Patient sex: M
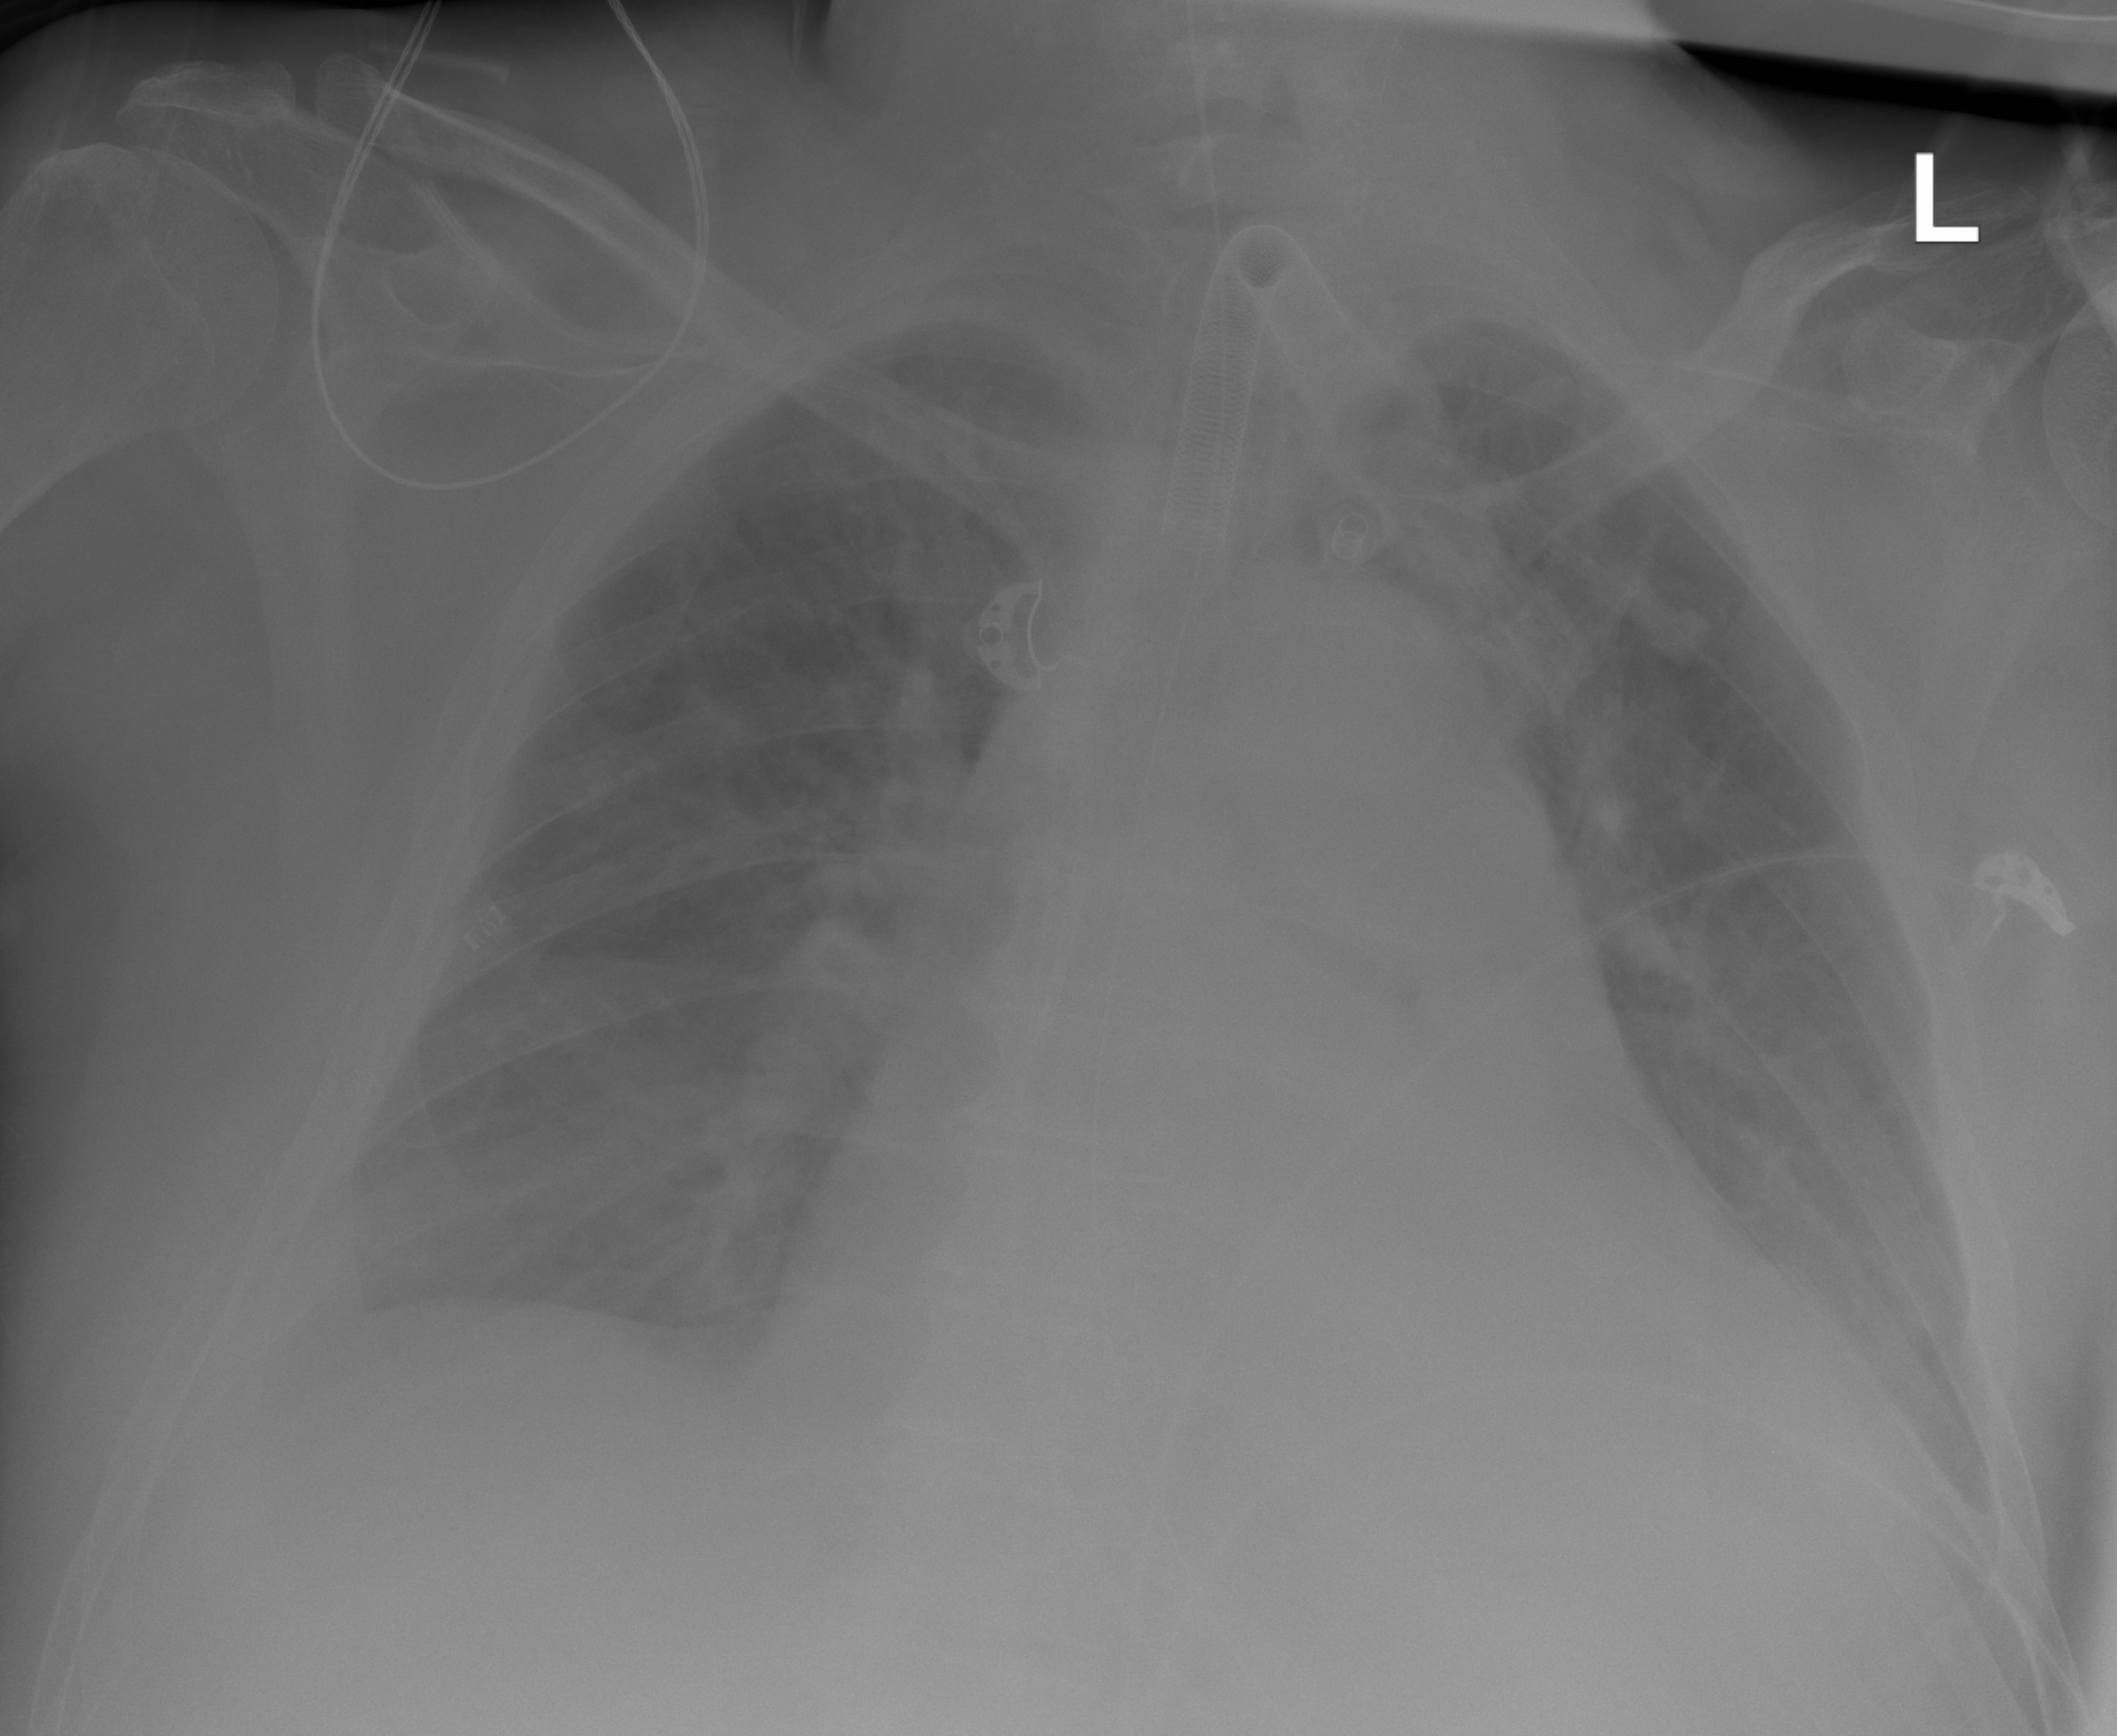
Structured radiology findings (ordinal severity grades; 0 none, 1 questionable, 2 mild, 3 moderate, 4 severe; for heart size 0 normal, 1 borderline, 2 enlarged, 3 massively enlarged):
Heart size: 2
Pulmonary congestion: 3
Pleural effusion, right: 2
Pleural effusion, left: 2
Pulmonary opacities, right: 1
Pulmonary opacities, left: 1
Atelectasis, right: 1
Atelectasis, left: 1